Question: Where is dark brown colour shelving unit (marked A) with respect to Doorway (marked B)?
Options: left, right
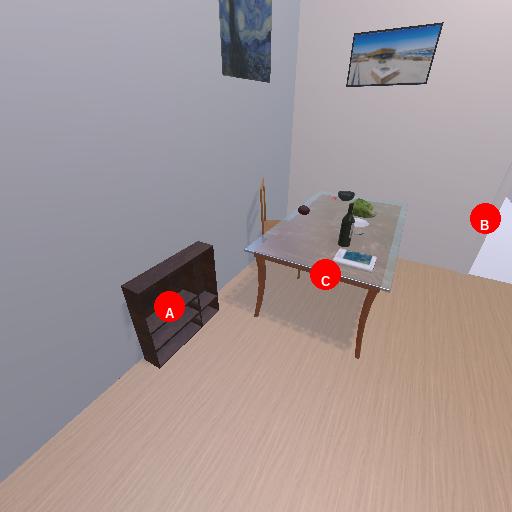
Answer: left